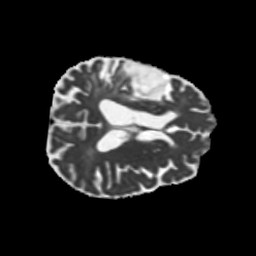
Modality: MD
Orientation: axial
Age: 58
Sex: male
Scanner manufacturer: siemens
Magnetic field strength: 3 T
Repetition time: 5.25 s
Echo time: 0.08 s